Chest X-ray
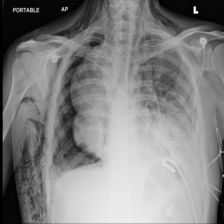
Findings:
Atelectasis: negative
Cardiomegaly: negative
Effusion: positive
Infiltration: positive
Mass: negative
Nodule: negative
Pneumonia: negative
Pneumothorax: positive
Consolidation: negative
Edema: negative
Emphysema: negative
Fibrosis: negative
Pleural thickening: negative
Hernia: negative